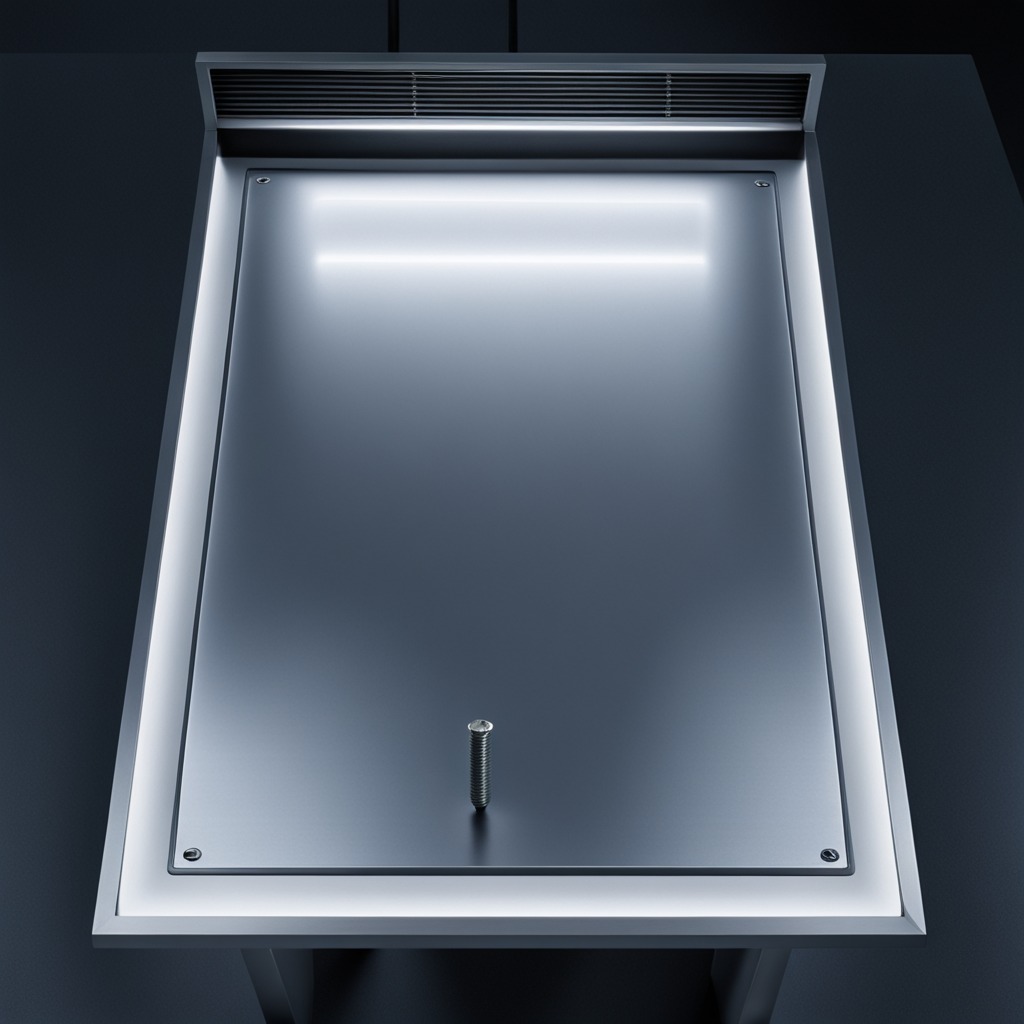
A metal screw is lying on the tabletop.